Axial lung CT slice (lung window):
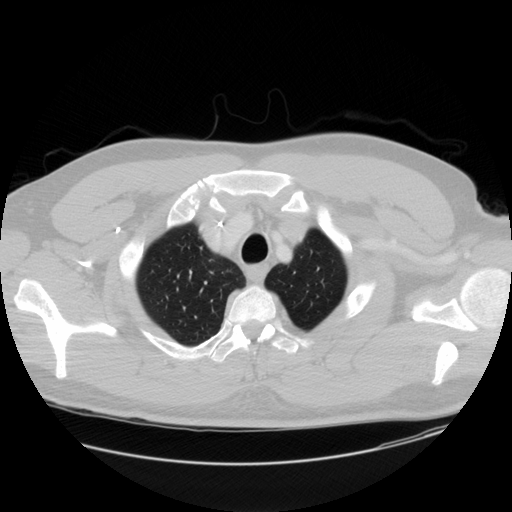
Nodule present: no